【题型】填空题　【知识点】平面几何　【难度】medium
某海滨浴场平面图是如图所示的半圆，其中 $O$ 是圆心，直径 $MN$ 为 $400$ 米，$P$ 是弧 $MN$ 的中点。一个急救中心 $A$ 在栈桥 $OP$ 中点上，计划在弧 $NP$ 上设置一个瞭望台 $B$，并在 $AB$ 间修建浮桥。已知 $\angle ABO$ 越大，瞭望台 $B$ 处的视线范围越大，则 $B$ 处的视线范围最大时，$AB$ 的长度为 \underline{\hspace{3cm}} 米。（结果精确到 $1$ 米）

\vspace{1em}

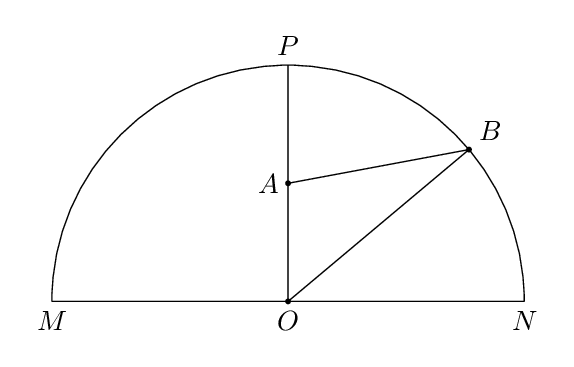
【解答】
\noindent \textcolor{red}{【答案】} \textcolor{red}{173}

\vspace{1em}

% --- 分析部分 ---
\noindent \textcolor{red}{【分析】} \textcolor{red}{令 $AB = x$，$\angle ABO = \theta \in (0, \frac{\pi}{2})$，在 $\triangle ABO$ 中应用余弦定理及基本不等式求最值，并确定取值条件，即可得答案。}

\vspace{1em}

% --- 详解部分 ---
\noindent \textcolor{red}{【详解】} \textcolor{red}{令 $AB = x$，$\angle ABO = \theta \in (0, \frac{\pi}{2})$，且 $OA = 100, OB = 200$，}

\noindent \textcolor{red}{在 $\triangle ABO$ 中，$\cos \theta = \frac{x^2 + 200^2 - 100^2}{2x \cdot 200} = \frac{1}{400} \cdot (x + \frac{30000}{x}) \ge \frac{1}{400} \cdot 2\sqrt{x \cdot \frac{30000}{x}} = \frac{\sqrt{3}}{2}$，}

\noindent \textcolor{red}{当且仅当 $x = 100\sqrt{3} \approx 173$ 米时，$\cos \theta$ 取最小值，此时 $\angle ABO = \theta$ 最大。}

\vspace{1em}

\noindent \textcolor{red}{故答案为：173}